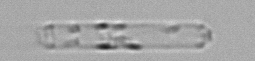
Label: Cerataulina_pelagica